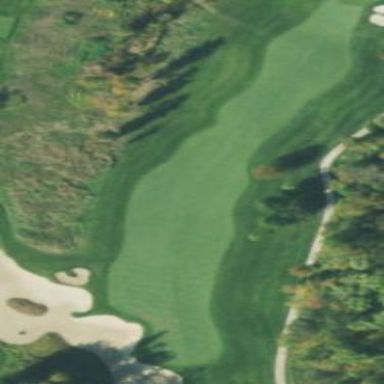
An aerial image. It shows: Golf rough area.